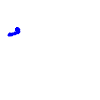
Particle: electron